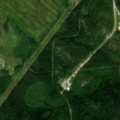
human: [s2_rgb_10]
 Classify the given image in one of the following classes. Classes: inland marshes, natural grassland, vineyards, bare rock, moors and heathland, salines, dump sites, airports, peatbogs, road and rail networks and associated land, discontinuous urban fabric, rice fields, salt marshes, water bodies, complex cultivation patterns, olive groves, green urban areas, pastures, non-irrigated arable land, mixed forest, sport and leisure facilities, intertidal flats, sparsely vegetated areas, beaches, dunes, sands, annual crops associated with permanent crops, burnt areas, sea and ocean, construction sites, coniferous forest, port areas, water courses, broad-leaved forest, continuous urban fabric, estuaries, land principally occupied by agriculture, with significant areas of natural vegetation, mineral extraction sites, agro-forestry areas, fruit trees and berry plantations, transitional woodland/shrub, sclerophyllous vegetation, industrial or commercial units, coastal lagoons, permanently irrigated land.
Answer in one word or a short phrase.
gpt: coniferous forest, mixed forest, transitional woodland/shrub